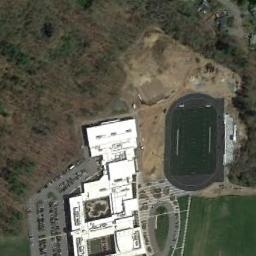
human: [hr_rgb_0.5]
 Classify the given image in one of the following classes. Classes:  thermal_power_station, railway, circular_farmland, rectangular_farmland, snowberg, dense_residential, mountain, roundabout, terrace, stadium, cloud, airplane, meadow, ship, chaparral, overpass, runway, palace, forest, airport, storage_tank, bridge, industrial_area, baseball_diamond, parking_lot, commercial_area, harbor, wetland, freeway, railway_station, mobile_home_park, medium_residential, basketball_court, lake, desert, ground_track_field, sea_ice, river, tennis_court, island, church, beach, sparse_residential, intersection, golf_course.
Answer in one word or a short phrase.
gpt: ground_track_field